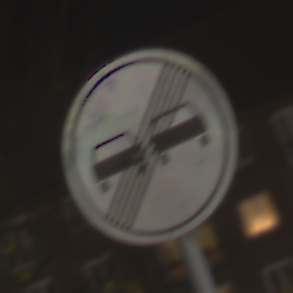
Verkehrszeichen: EndeUeberholverbot
Umgebung: Outdoor, Urban
Tageszeit: Night
Wetter: Clear
Licht: Artificial
Jahreszeit: NotSpecified
Kontrast: HighContrast